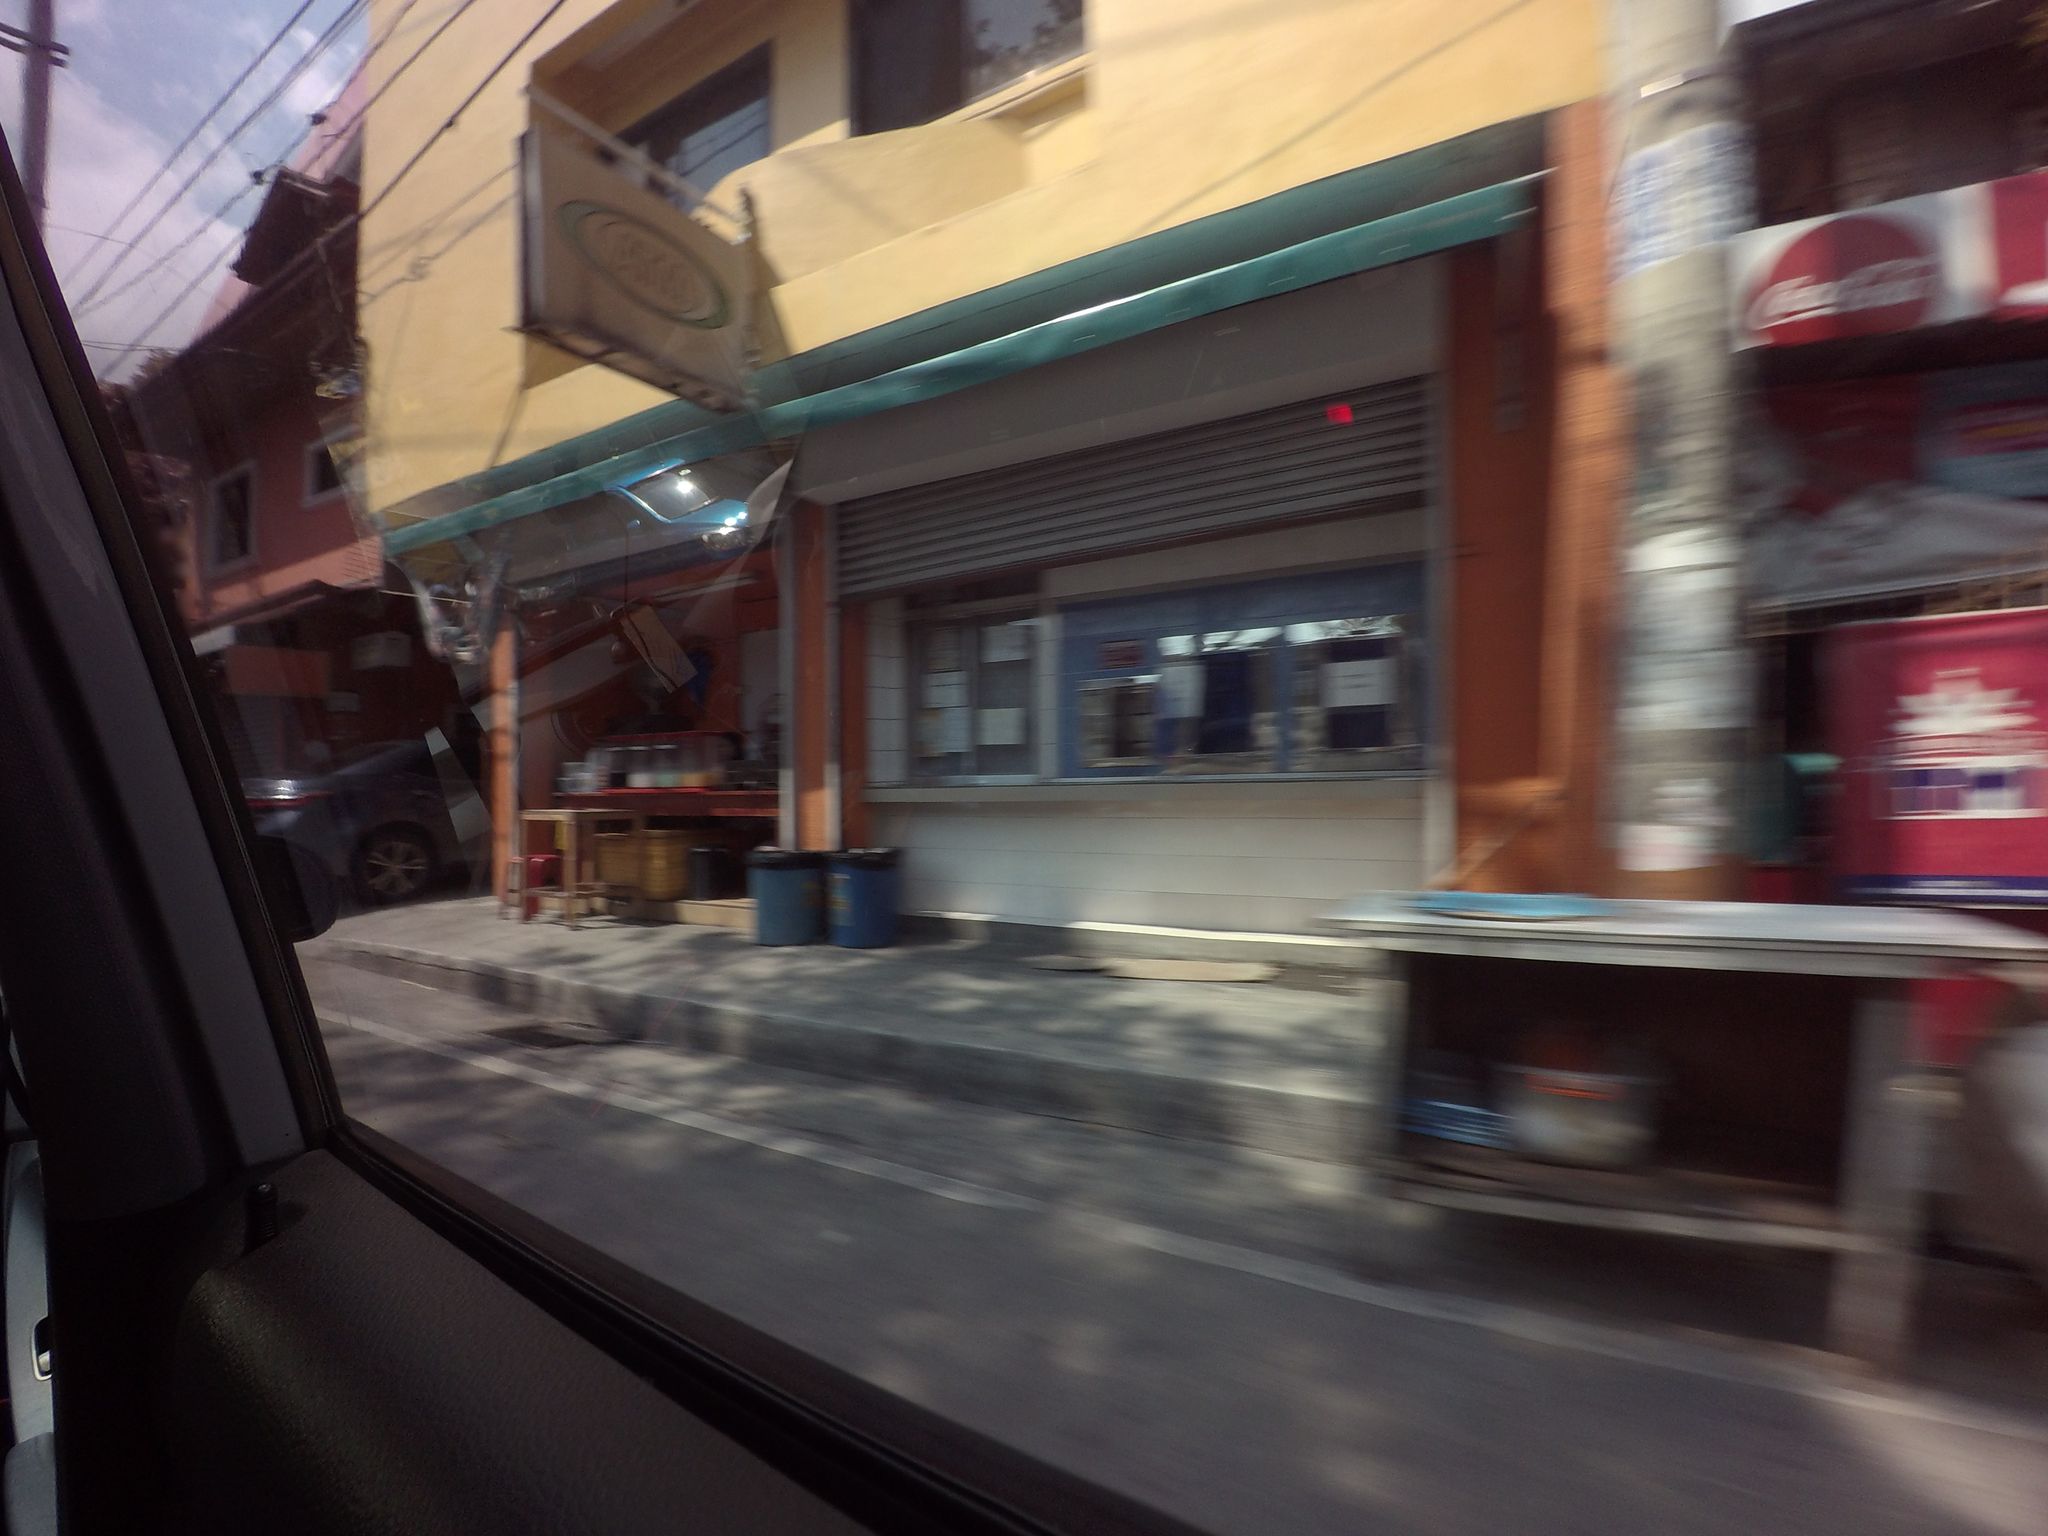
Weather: snowy
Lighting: day
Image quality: slightly poor
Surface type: driving surface
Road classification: residential
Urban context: urban centre
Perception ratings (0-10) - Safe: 3.92, Lively: 6.89, Beautiful: 3.36, Boring: 3.02, Depressing: 4.11, Wealthy: 2.19